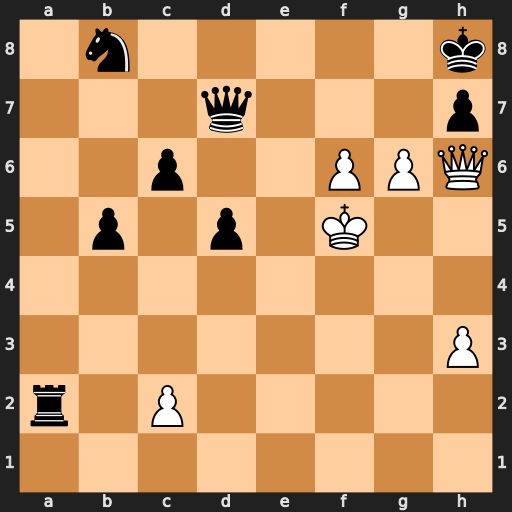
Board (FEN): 1n5k/3q3p/2p2PPQ/1p1p1K2/8/7P/r1P5/8
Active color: w
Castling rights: -
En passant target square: -
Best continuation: Kg5 Kg8 f7+ Qxf7 gxf7+